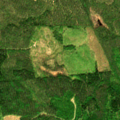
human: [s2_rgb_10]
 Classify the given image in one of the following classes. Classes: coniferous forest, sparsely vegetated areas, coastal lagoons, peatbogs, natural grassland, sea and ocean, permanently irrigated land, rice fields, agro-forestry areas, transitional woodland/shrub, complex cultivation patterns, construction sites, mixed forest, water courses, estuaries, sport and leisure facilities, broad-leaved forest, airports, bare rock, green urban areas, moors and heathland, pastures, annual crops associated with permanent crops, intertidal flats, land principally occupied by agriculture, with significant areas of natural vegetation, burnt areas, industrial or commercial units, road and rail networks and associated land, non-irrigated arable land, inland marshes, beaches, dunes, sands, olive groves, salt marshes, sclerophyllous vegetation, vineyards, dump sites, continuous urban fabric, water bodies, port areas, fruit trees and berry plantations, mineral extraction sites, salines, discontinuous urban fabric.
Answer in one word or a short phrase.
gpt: coniferous forest, mixed forest, transitional woodland/shrub